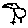
Label: bird